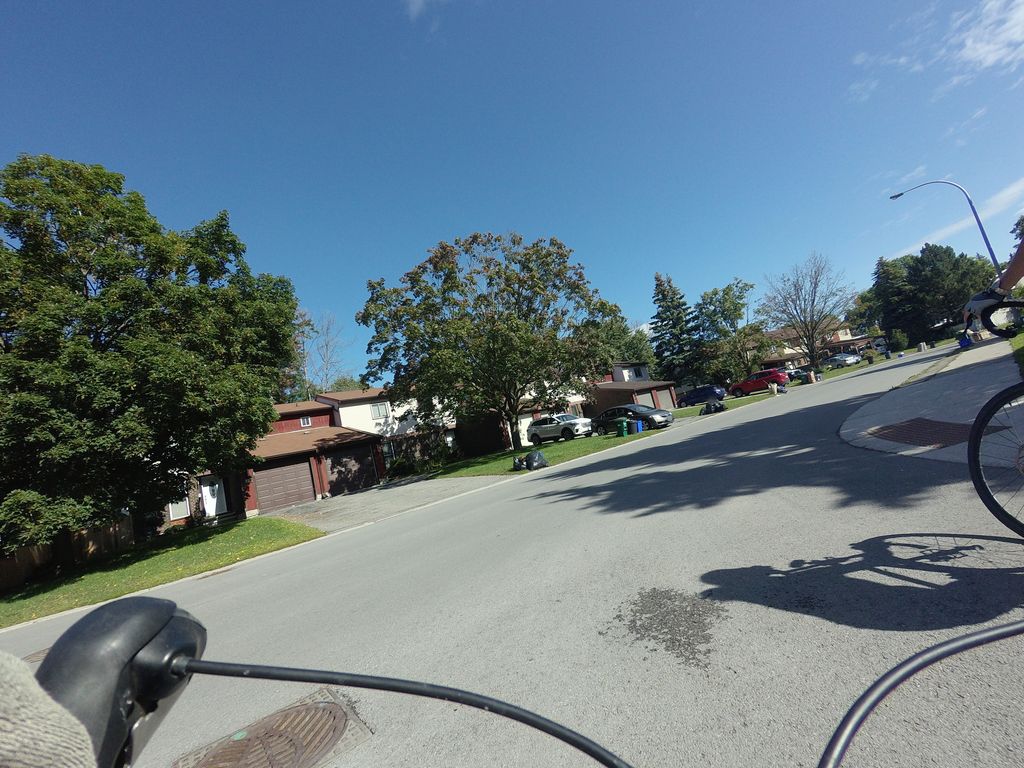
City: ottawa-gatineau